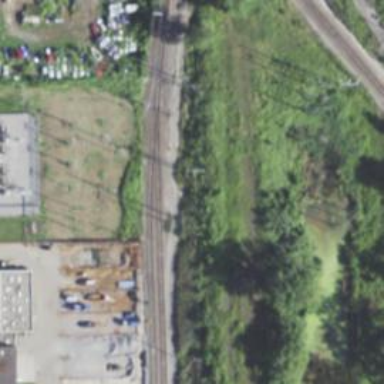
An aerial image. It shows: Railway yard in service.